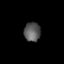
Tissue: lung
Cell type: Others
Senescence score: 0.2121
Nuclear area (px): 307
Mean DAPI intensity: 89.945